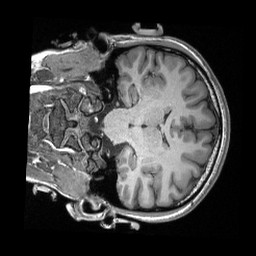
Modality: T1w
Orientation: coronal
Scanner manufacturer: siemens
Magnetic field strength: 3 T
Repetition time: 2.3 s
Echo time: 0.00308 s